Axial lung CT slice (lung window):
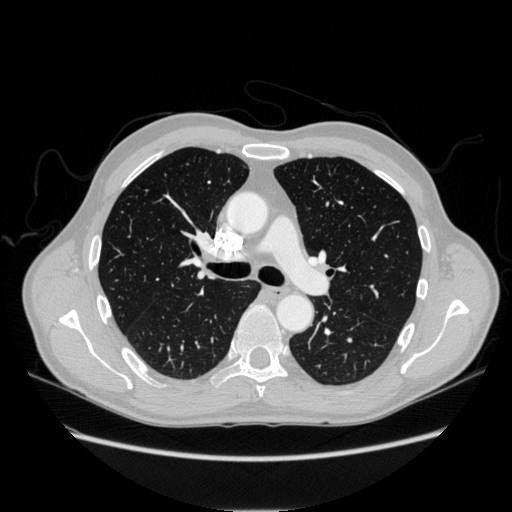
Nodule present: no